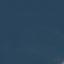
Land use / land cover class: SeaLake